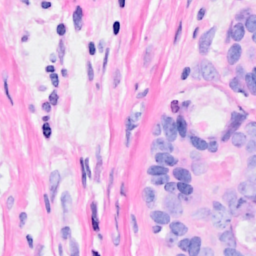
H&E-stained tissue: Breast